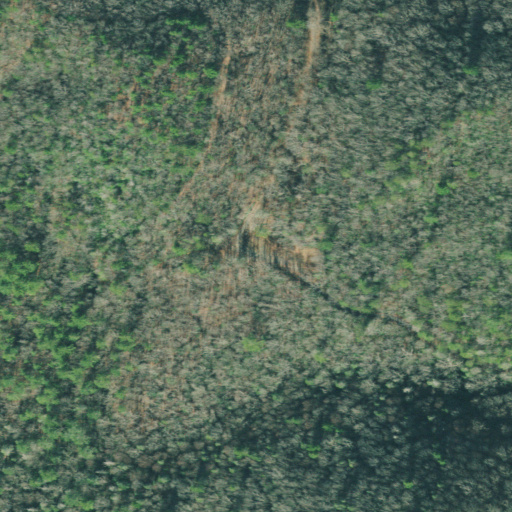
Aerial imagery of gap in Georgia named Dally Gap containing mixed forest, deciduous forest, open development, and evergreen forest